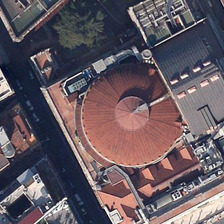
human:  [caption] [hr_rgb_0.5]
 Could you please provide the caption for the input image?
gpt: a red church is near several buildings .

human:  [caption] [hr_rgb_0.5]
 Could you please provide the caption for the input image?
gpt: a red church is near several buildings .

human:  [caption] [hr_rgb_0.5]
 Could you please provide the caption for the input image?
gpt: a red church is near several buildings .

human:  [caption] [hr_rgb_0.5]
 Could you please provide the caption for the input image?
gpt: a red church is near several buildings .

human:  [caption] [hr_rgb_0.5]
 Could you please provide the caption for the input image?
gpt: a red church is near several buildings .